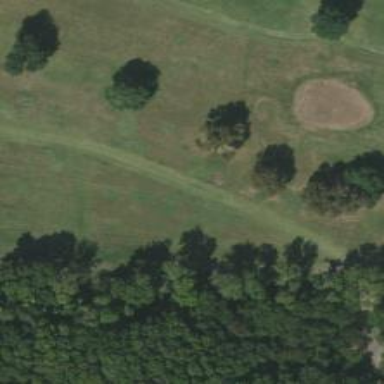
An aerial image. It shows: Path designated for golf carts.